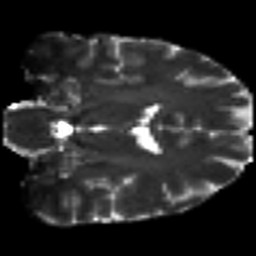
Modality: T2w
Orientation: coronal
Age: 34
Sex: male
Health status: ill
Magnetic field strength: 3 T
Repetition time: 8.4 s
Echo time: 0.0926 s